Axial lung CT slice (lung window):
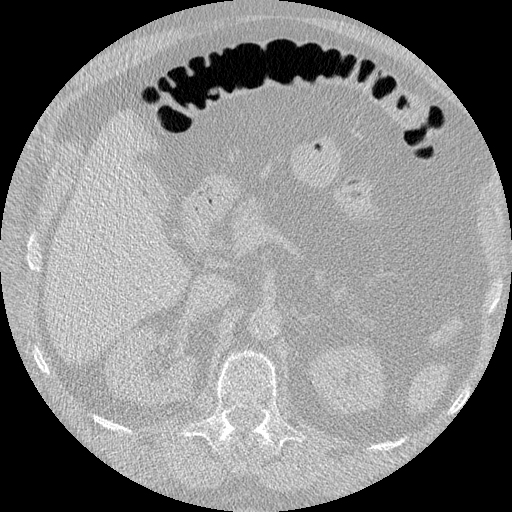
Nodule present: no